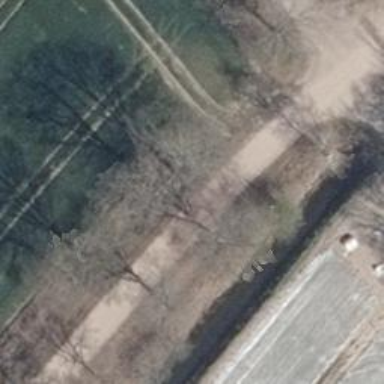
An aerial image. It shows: Row of trees in natural setting.